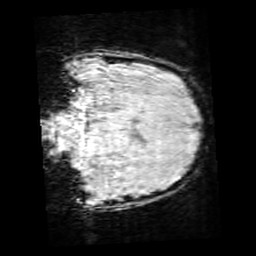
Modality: SWI
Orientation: coronal
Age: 10
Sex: female
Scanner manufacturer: siemens
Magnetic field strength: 3 T
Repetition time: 0.027 s
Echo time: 0.02 s